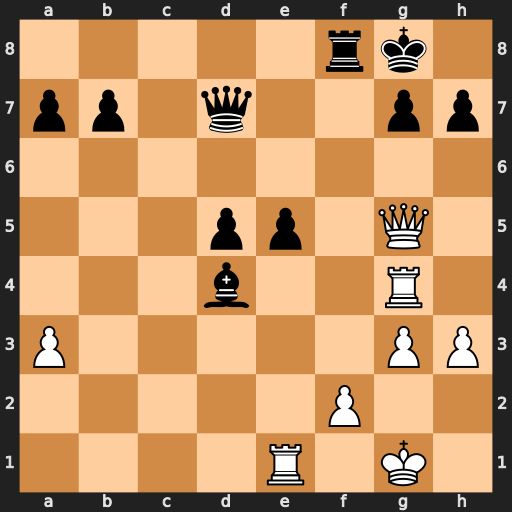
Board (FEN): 5rk1/pp1q2pp/8/3pp1Q1/3b2R1/P5PP/5P2/4R1K1
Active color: w
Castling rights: -
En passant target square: -
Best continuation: Rxd4 exd4 Re7 Qxe7 Qxe7